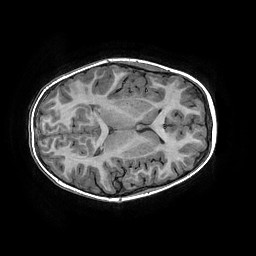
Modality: T1w
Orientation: axial
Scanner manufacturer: ge
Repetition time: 0.008096 s
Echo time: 0.00318 s